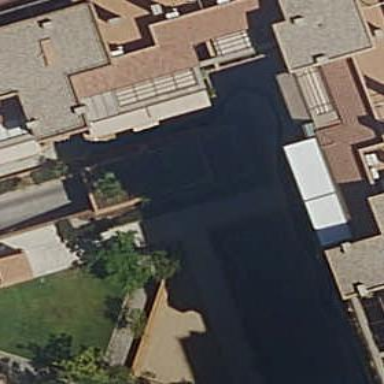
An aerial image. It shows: Garden enclosed by wall.